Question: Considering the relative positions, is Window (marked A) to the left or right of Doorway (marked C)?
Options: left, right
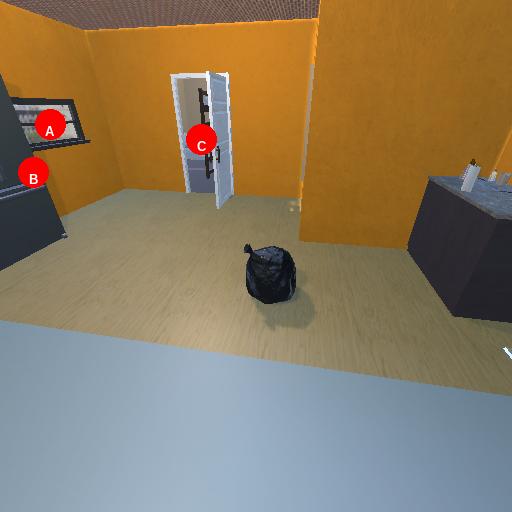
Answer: left